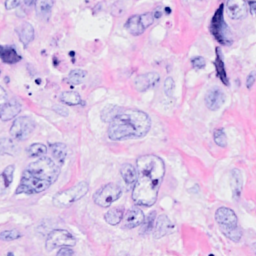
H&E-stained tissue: Breast